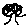
Label: tree